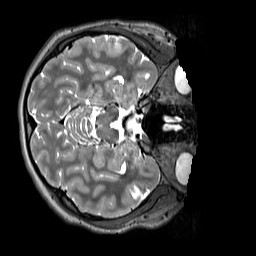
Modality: T2w
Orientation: axial
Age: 13
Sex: female
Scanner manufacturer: siemens
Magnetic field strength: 3 T
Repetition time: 3.2 s
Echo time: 0.408 s